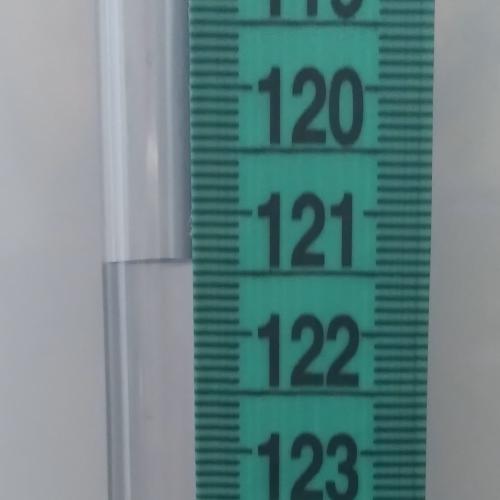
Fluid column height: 121.4 cm